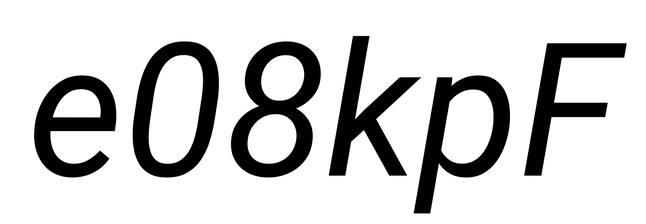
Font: Roboto-Italic_Italic